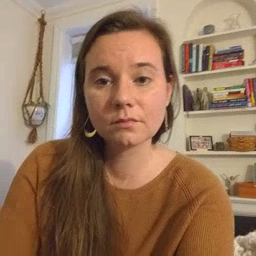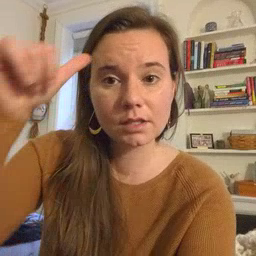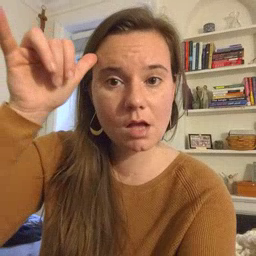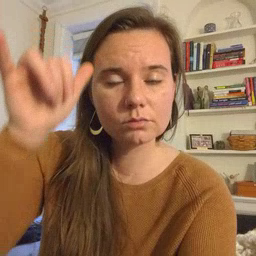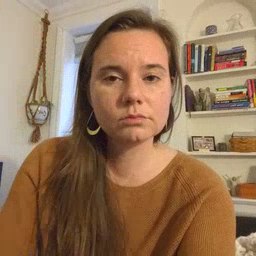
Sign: cow